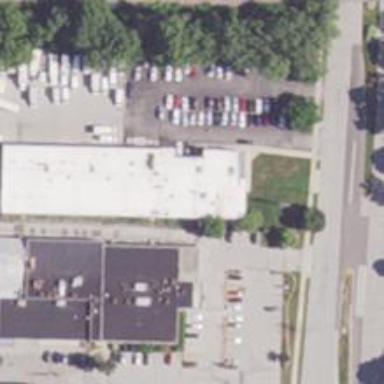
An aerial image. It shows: Car rental facility.